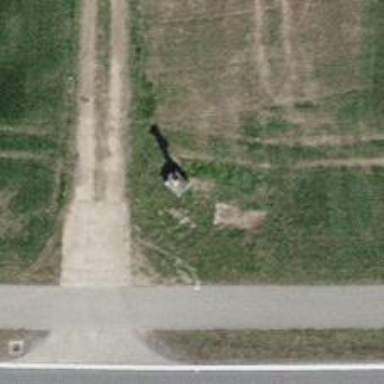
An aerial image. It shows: Historic wayside cross.